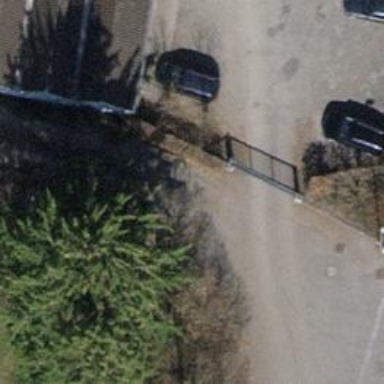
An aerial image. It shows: Footway with gravel surface.